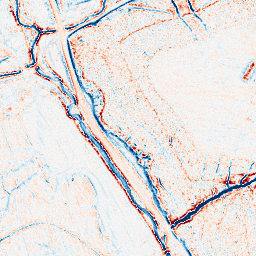
Category: edge_preserving
Decomposition family: anisotropic_diffusion
Decomposition parameters: iterations: 10
kappa: 10
gamma: 0.15
Upsampling method: quintic
Upsampling parameters: scale: 4
Upsampling scale: 4